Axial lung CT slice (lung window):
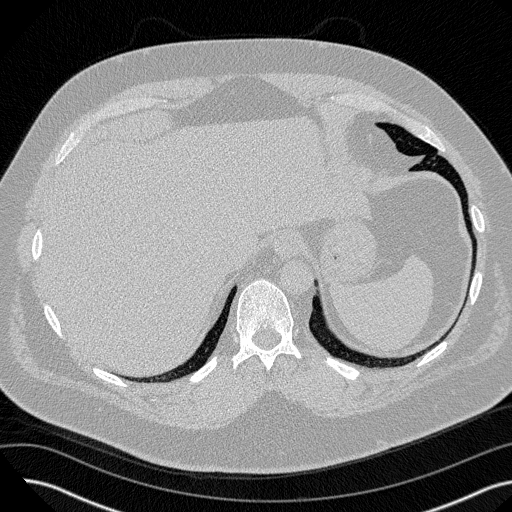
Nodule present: no